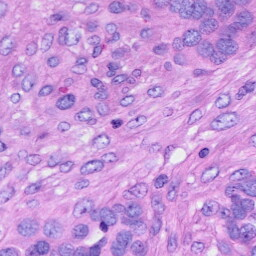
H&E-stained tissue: Ovarian